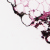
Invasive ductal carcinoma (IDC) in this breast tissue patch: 0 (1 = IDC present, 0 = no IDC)